Field crop: maize
Growth stage: 2
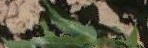
Species: maize